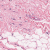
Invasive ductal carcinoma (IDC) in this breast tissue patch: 0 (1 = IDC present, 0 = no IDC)